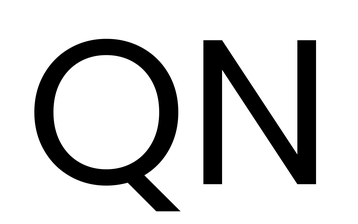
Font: Poppins-Regular